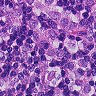
Metastatic tissue present: yes